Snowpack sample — Buffalo Mountain, Silverthorne, Colorado, USA (2/22/26, 2:02 PM MST)
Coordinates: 39.622, -106.113
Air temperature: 33 °F
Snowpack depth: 63 cm
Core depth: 20 cm
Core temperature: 23 °F
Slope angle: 11°, slope face: 116°
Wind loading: low
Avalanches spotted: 0
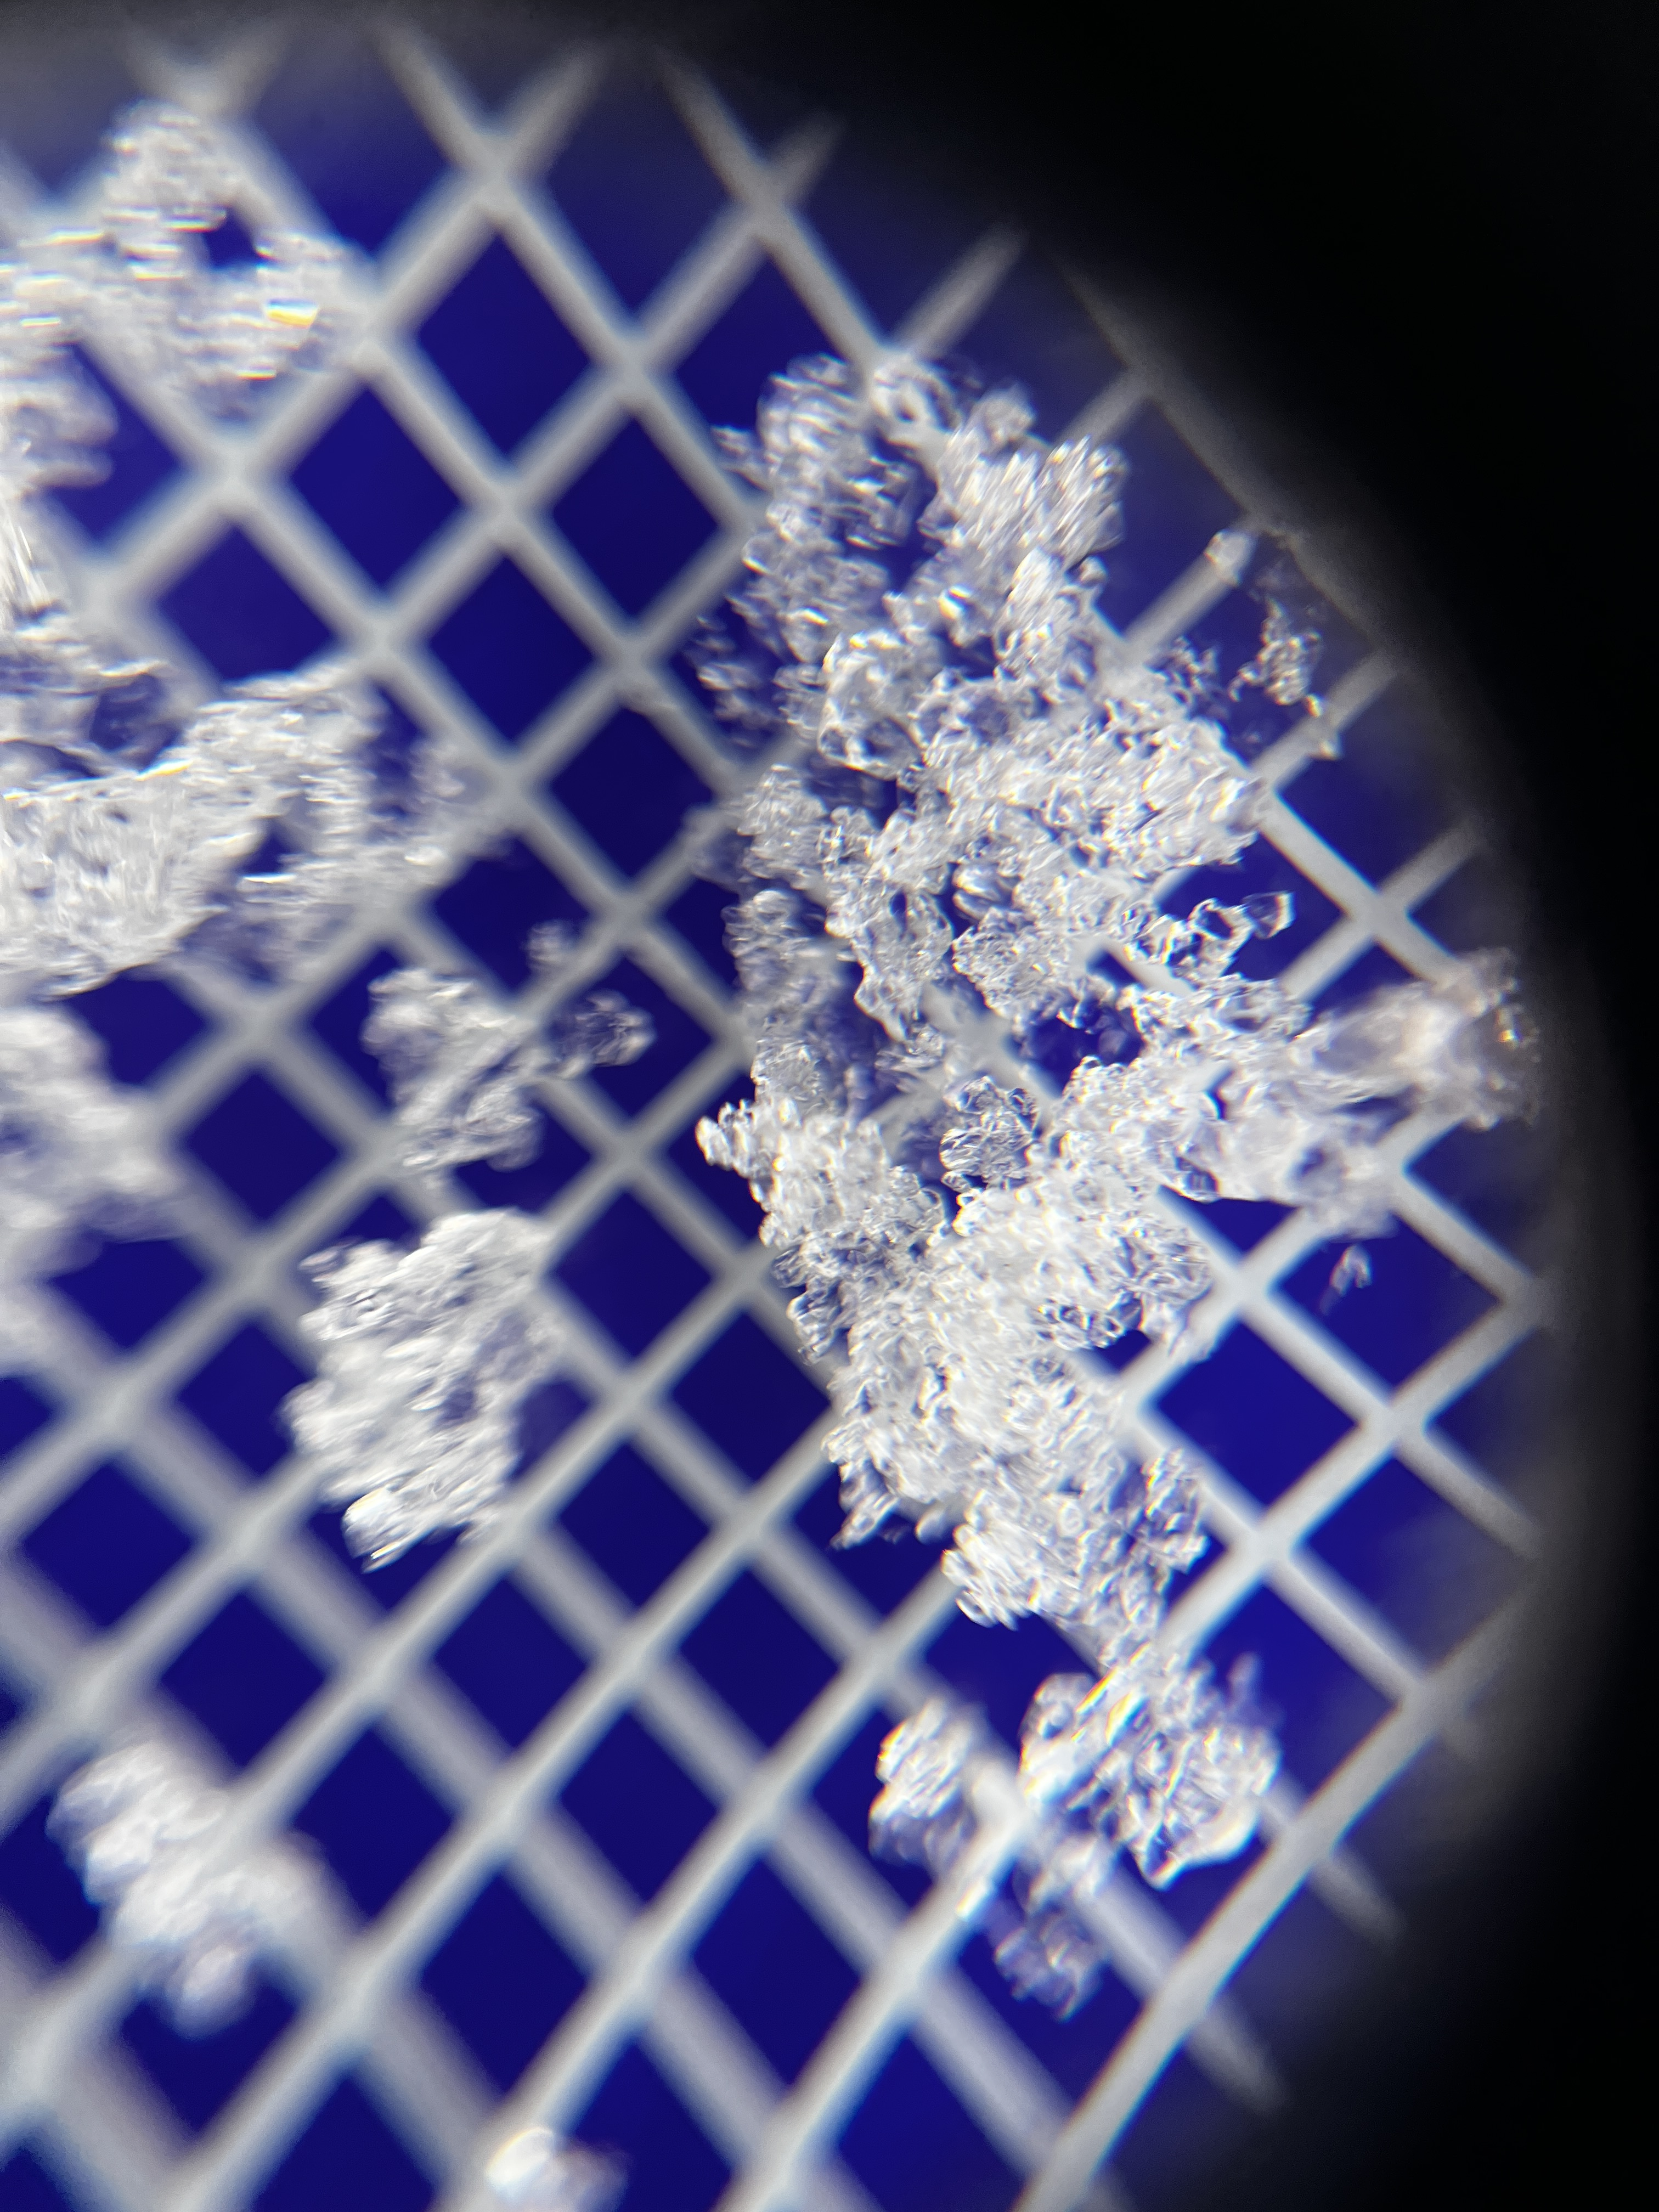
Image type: magnified_profile
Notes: In a firebreak similar to site 1, minimal wind loading with no spotted avalanches (not many faces in view though)